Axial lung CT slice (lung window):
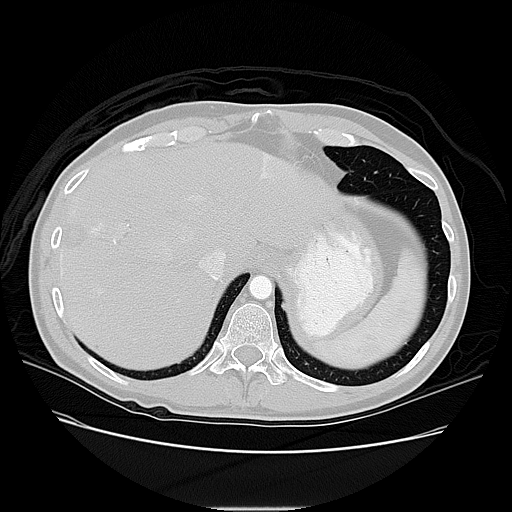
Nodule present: no